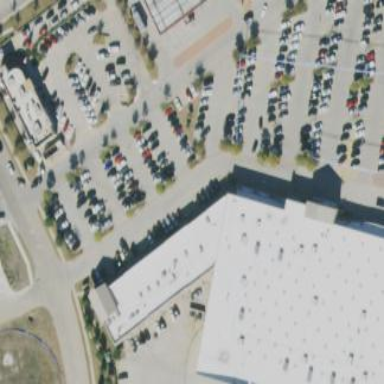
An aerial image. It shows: Retail building.